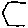
Label: hexagon